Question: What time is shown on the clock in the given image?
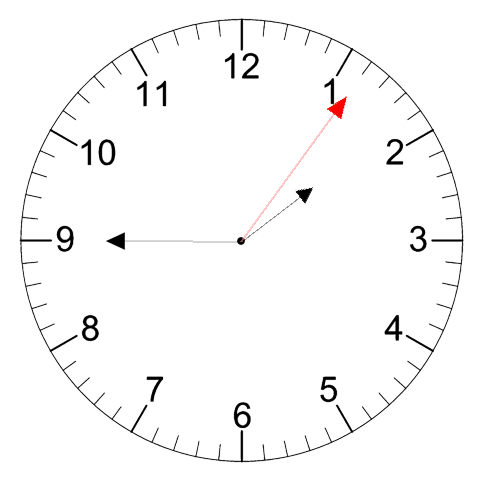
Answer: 01:45:06